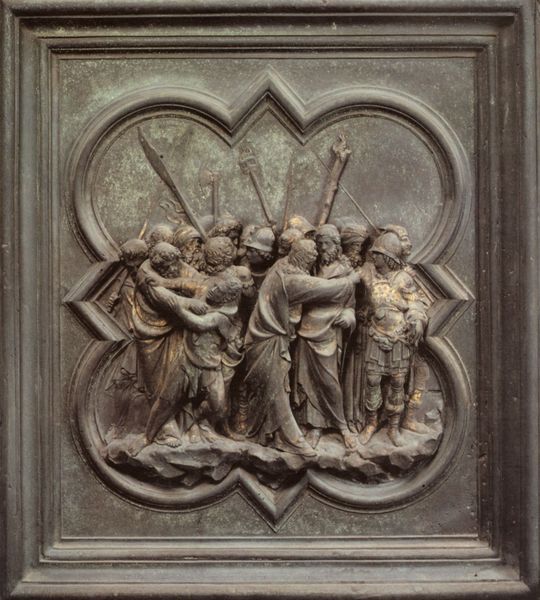
Titel: Nordtür
Künstler: Lorenzo Ghiberti
Standort: Florenz, Baptisterium (EU - I - Toskana)
Schlagwörter: kampf, holz, männer, tür, bart, arme, rahmen, stein, hände, haare, garten, relief, kuss, fels, rand, krieg, lanze, soldaten, bordüre, metall, bronze, gefangennahme, häscher, schwert, waffen, soldat, helm, fliese, christus, jesus, florenz, lanzen, speer, jerusalem, petrus, quadrat, mäner, ringen, baptisterium, ghiberti, passion, judas, gethsemane, pisano